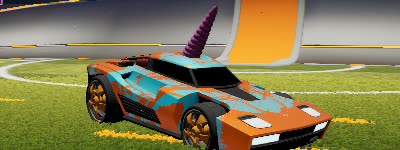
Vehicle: breakout